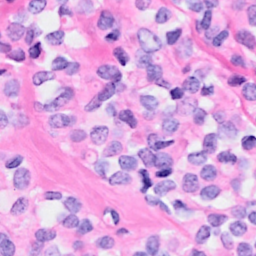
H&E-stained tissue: Breast